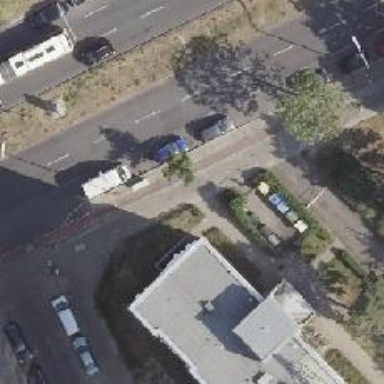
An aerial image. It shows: Sidewalk.